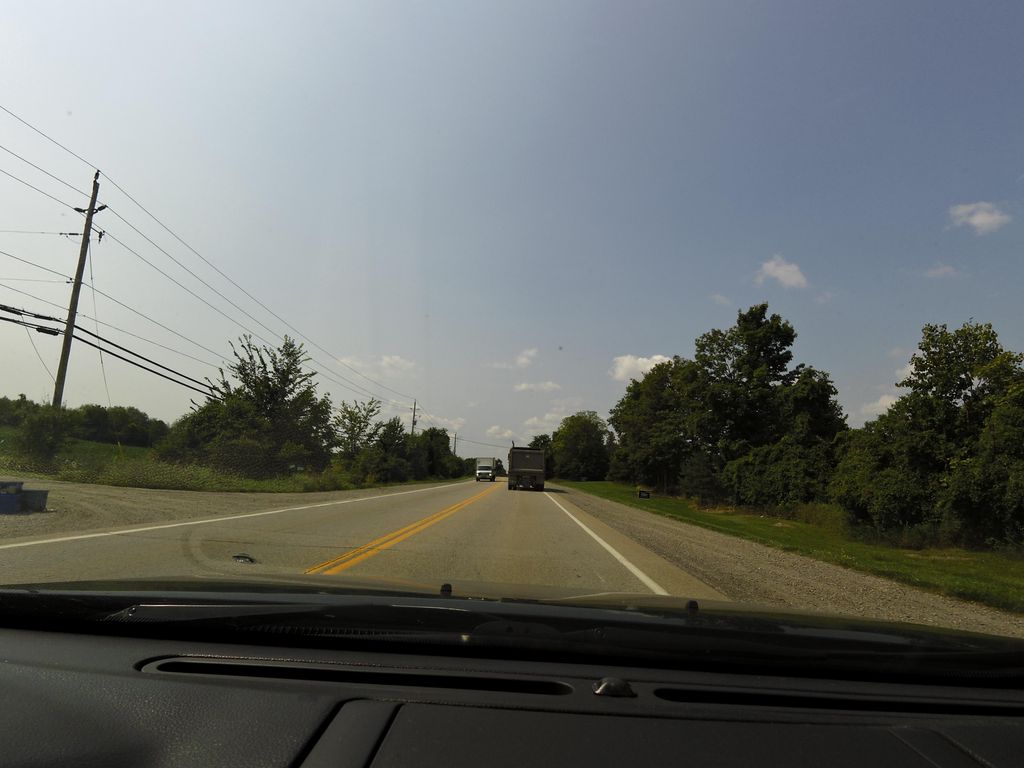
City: kitchener-waterloo